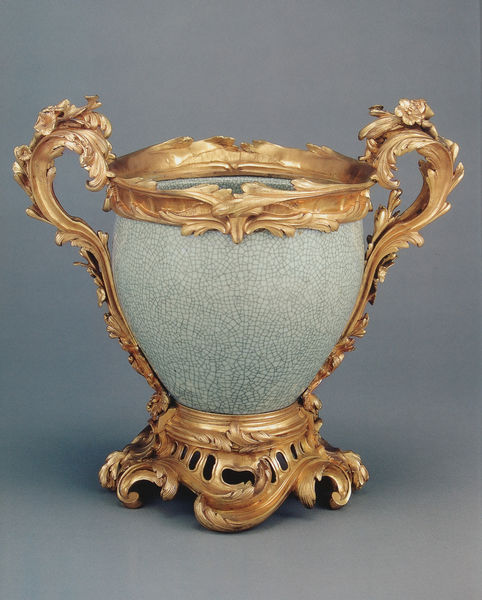
Titel: Craquelierte Seladonvase, China, Quianlong-Periode (1736-1795)
Künstler: unbekannt
Standort: Los Angeles
Institution: The J. Paul Getty Museum
Schlagwörter: blau, blätter, fuß, laub, schatten, blume, blumen, geschwungen, getränk, glas, grau, holz, marmor, schwarz, türkis, weiss, blüte, blüten, muster, ornament, alt, trinken, barock, rahmen, schale, schüssel, sockel, stein, hals, zweige, gold, kelch, adel, rokkoko, blatt, pflanzen, craquelee, rokoko, rund, umrandung, henkel, kanne, keramik, krug, ranken, ton, vase, hellblau, topf, seitlich, risse, klein, rand, könig, floral, ornamente, verzierung, strauss, bauch, granit, podest, edel, marmoriert, foto, fotografie, photographie, gemustert, griff, becher, gefäß, offen, antike, porzellan, vergoldet, symmetrisch, groß, geschirr, gewunden, kreise, geschenk, nachttopf, sieg, ranke, photo, verziert, ausstellung, musterung, griffe, triumph, schnörkel, öffnung, blattwerk, edelstein, reichtum, trog, könige, steingut, konkav, zierde, gefasst, golden, pokal, prunk, applikation, klassik, hänkel, verierungen, design, glasur, fassung, behälter, durchbrochen, urne, sieger, verzierungen, vergoldung, gewellt, gebrauchsgegenstand, bauchig, klassizistisch, trophäe, rocaille, petersburg, sprünge, gebrochen, krakelee, aufgesetzt, beiwerk, blattgold, blättter, craquele, craquqelee, dolddekor, erlesen, füesse, geschnörkelt, geädert, krakele, straussenei, unikat, vergolden, rei, hänker, bescher, barick, ei, 1700, nachttop